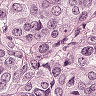
Metastatic tissue present: yes